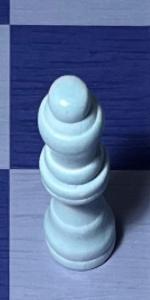
Label: Queen_White